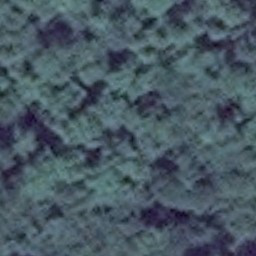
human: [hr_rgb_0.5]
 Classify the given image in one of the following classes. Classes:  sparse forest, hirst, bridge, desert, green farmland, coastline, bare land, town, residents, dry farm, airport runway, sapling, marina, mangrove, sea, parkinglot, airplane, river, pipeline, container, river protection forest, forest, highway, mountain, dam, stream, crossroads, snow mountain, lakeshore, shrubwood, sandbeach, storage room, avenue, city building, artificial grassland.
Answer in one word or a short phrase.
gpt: forest